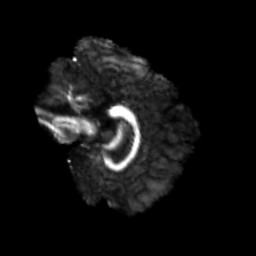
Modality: FA
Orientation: sagittal
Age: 21
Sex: male
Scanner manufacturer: siemens
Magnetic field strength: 3 T
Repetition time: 3.5 s
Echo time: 0.125 s